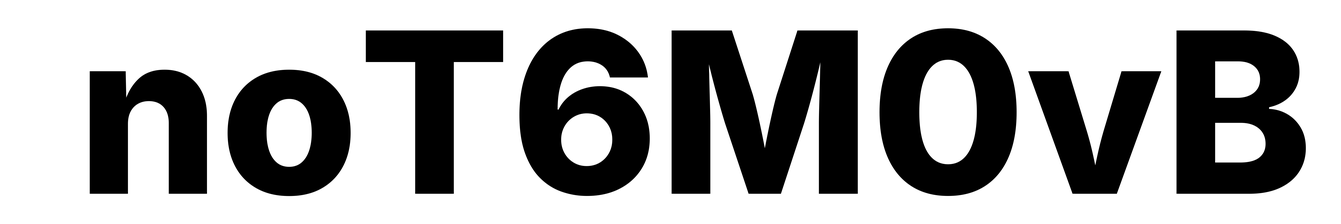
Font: Inter_ExtraBold